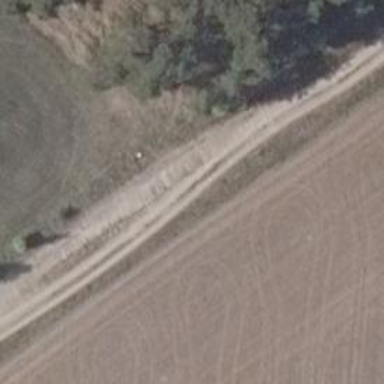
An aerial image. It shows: Paved track with grade 2 tracktype.